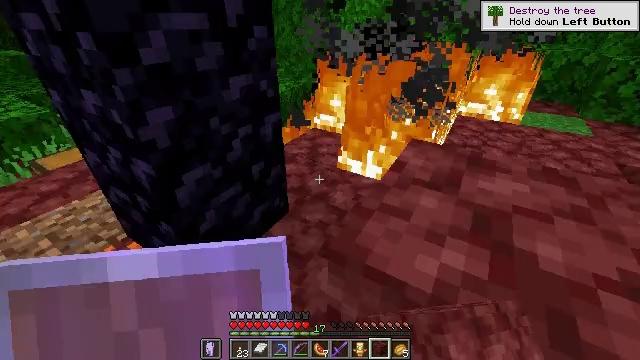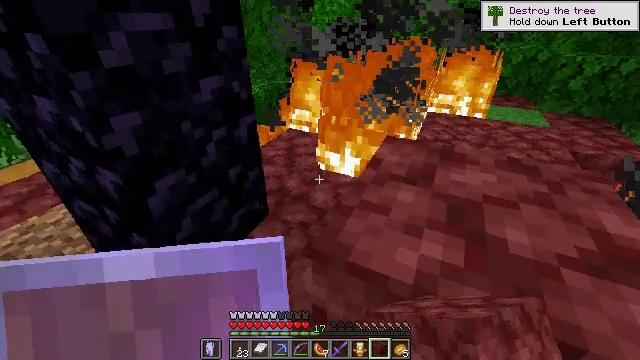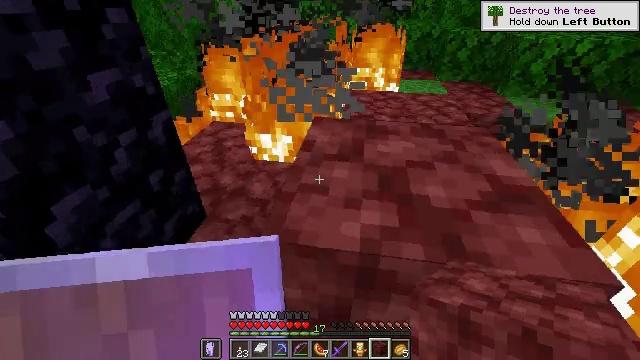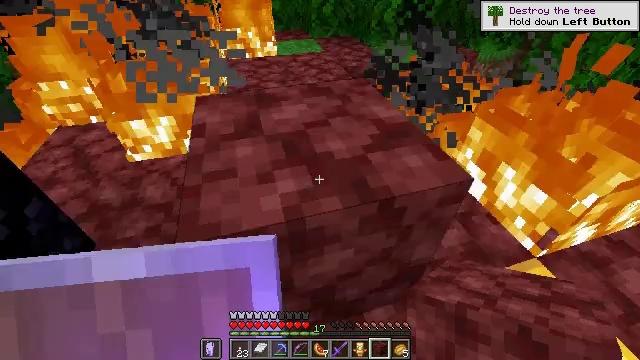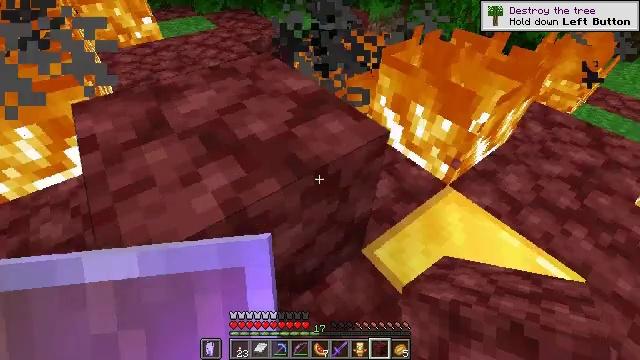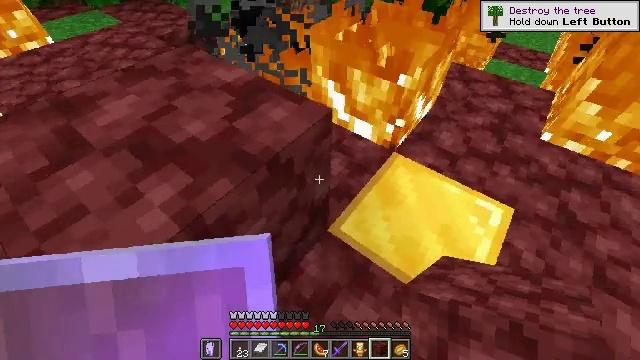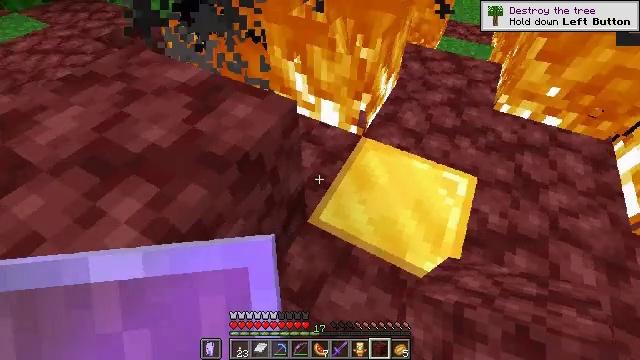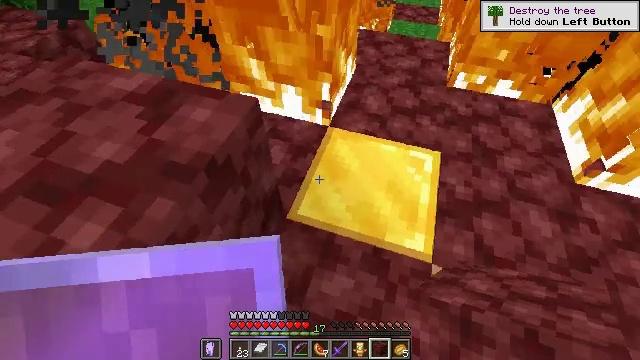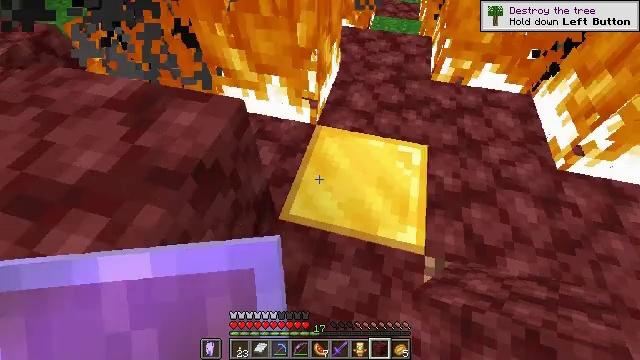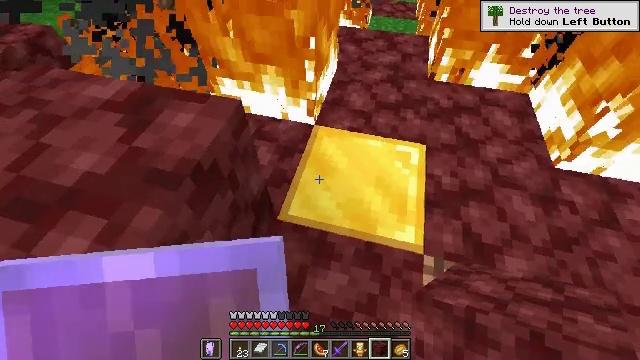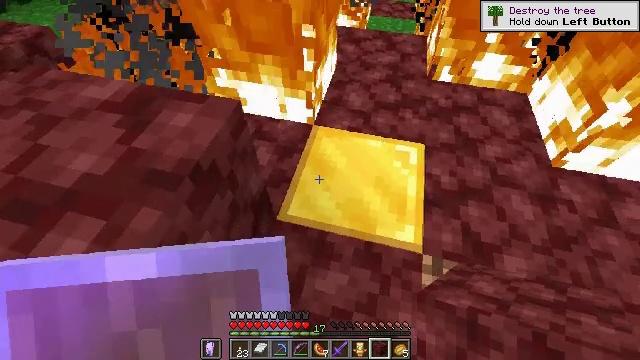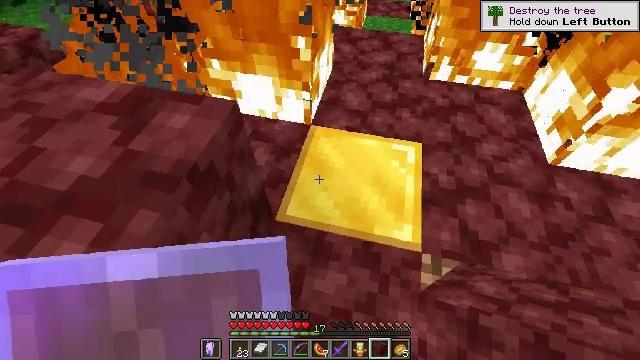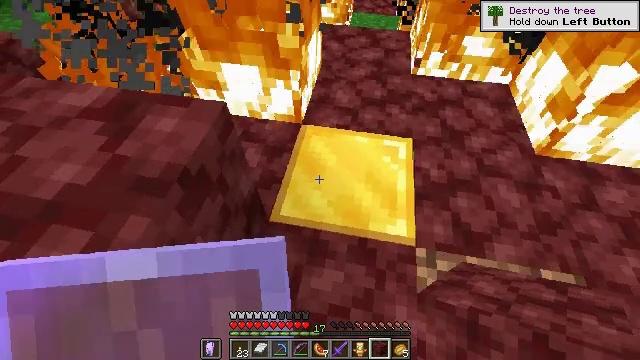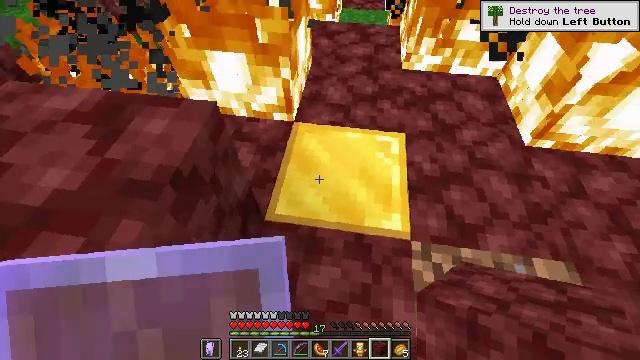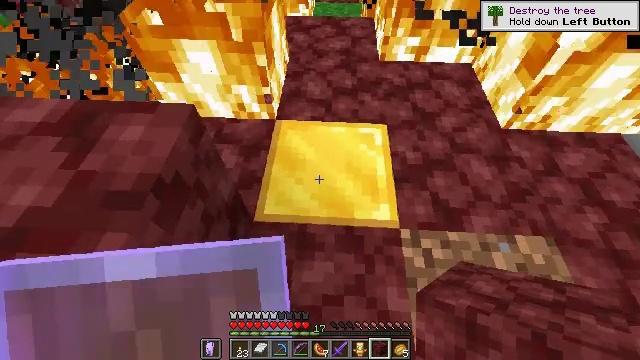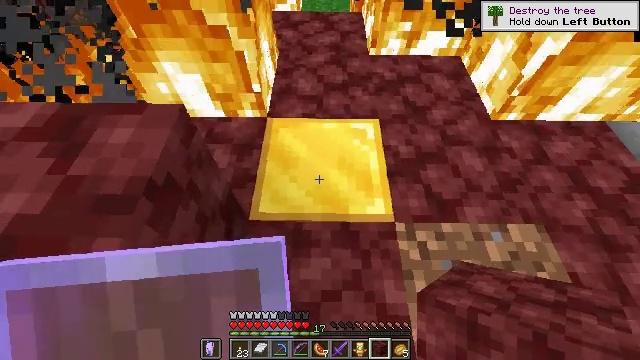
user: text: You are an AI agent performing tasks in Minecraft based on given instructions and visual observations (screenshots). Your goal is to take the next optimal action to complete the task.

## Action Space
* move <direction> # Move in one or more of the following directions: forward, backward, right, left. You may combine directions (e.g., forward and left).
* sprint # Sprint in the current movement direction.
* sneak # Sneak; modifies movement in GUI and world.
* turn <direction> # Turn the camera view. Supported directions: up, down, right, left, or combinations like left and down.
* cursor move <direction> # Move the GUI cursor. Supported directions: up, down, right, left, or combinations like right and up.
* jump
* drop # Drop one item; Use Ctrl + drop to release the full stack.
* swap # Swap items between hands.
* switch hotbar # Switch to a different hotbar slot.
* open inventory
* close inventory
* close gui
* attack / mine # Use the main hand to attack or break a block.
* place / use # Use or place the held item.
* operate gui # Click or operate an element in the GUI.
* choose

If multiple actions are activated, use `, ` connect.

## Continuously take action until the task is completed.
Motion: motion action
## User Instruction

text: Retrieve the valuable gold block.
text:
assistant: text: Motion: turn right
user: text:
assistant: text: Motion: turn right and down
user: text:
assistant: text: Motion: turn right and down
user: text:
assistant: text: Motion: turn right and down
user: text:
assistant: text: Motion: turn right and down
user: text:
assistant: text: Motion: turn right and down
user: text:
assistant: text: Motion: turn right and down
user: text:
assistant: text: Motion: turn right
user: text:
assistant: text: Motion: no_op
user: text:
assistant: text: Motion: no_op
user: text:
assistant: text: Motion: no_op
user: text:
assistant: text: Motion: turn right
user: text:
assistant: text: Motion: turn right
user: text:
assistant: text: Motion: turn right
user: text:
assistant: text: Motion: turn right
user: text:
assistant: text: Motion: turn right
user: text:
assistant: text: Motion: turn right and down
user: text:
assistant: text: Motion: turn right
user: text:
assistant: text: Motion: no_op
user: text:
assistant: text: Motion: no_op
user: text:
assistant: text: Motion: move forward
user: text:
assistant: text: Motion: move forward
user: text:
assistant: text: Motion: no_op
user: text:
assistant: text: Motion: no_op
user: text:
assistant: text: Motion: no_op
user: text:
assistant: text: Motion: no_op
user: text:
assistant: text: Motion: no_op
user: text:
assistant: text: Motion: no_op
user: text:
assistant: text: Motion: no_op
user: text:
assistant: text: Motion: no_op